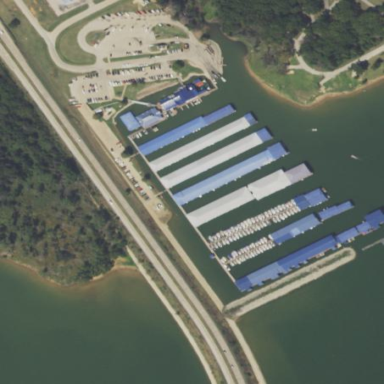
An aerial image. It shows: Marina with mooring facilities and sanitary dump station available.